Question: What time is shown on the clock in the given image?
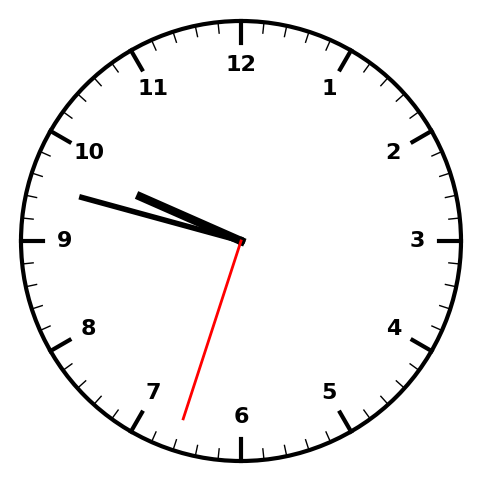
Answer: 09:47:33